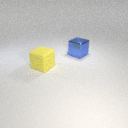
large blue metal cube behind large yellow rubber cube